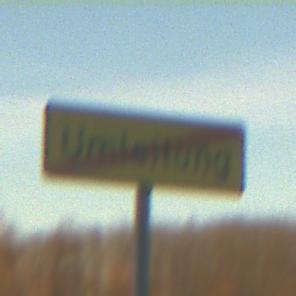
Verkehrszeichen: EndeDerUmleitungsankuendigung
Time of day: SunriseSunset
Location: Outdoor (Nature)
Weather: Clear
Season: Winter
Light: Natural